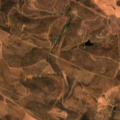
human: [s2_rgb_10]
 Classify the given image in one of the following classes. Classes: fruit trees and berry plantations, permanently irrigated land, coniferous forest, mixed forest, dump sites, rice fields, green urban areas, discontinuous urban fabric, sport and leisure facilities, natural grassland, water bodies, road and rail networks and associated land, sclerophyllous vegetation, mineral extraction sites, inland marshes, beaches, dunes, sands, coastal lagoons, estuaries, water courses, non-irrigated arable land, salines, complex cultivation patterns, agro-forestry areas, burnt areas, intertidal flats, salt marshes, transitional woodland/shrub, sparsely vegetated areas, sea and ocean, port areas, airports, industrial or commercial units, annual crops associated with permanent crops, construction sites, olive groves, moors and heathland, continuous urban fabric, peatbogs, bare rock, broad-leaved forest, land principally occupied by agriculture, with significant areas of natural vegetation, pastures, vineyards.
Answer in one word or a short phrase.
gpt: non-irrigated arable land, land principally occupied by agriculture, with significant areas of natural vegetation, sclerophyllous vegetation, transitional woodland/shrub